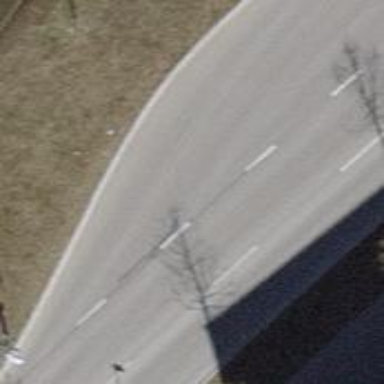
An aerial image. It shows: Asphalt road at the secondary link level.